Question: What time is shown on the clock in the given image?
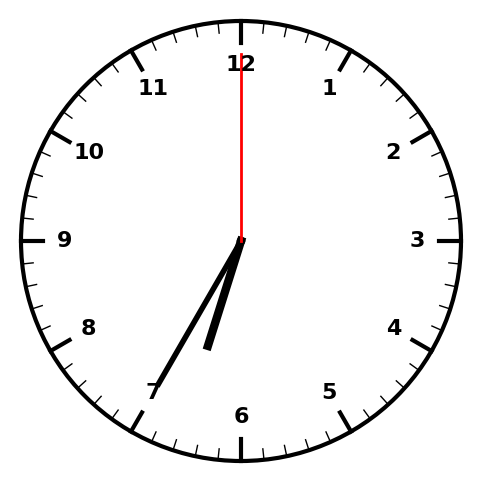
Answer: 06:35:00